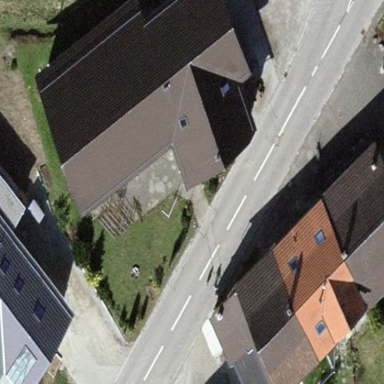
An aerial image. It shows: Residential building with gabled roof made of brown roof tiles.